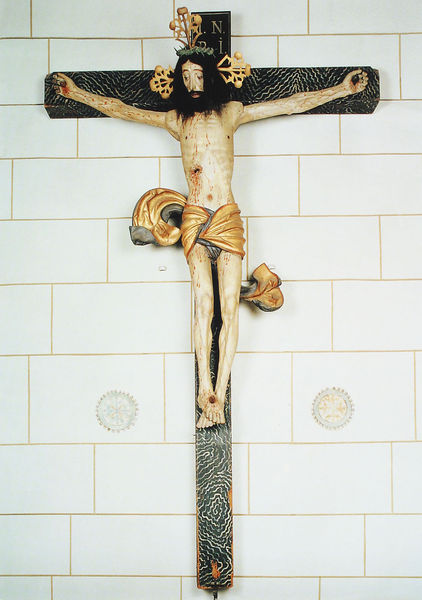
Titel: Kruzifix mit beweglichen Armen
Künstler: Oswald Bockstorfer
Standort: Bad Wimpfen am Berg, Ev. Stadtkirche (EU - D - BW)
Schlagwörter: körper, lendenschurz, mann, weiß, wunde, blumen, hell, holz, schwarz, tuch, muster, ornament, bart, wand, barock, tod, hände, gold, haare, farbig, füße, verzierung, bauch, nagel, nägel, blut, lendentuch, kreuz, fliesen, christus, jesus, kreuzigung, sterben, wundmal, christlich, leiden, kruzifix, kirchlich, dornenkrone, gekreuzigter, inri, kruzifixus, wandobjekt, ung, kornenkrone, schwerzensmann, blutmal